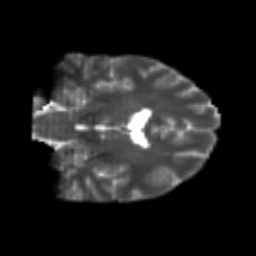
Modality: T2w
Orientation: coronal
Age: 23
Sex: male
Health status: healthy
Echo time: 0.074 s